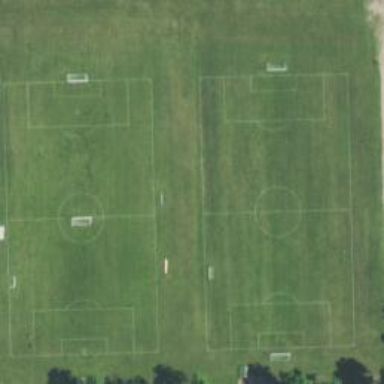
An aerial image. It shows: Grass pitch used for soccer.